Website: bh-photo
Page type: gifting
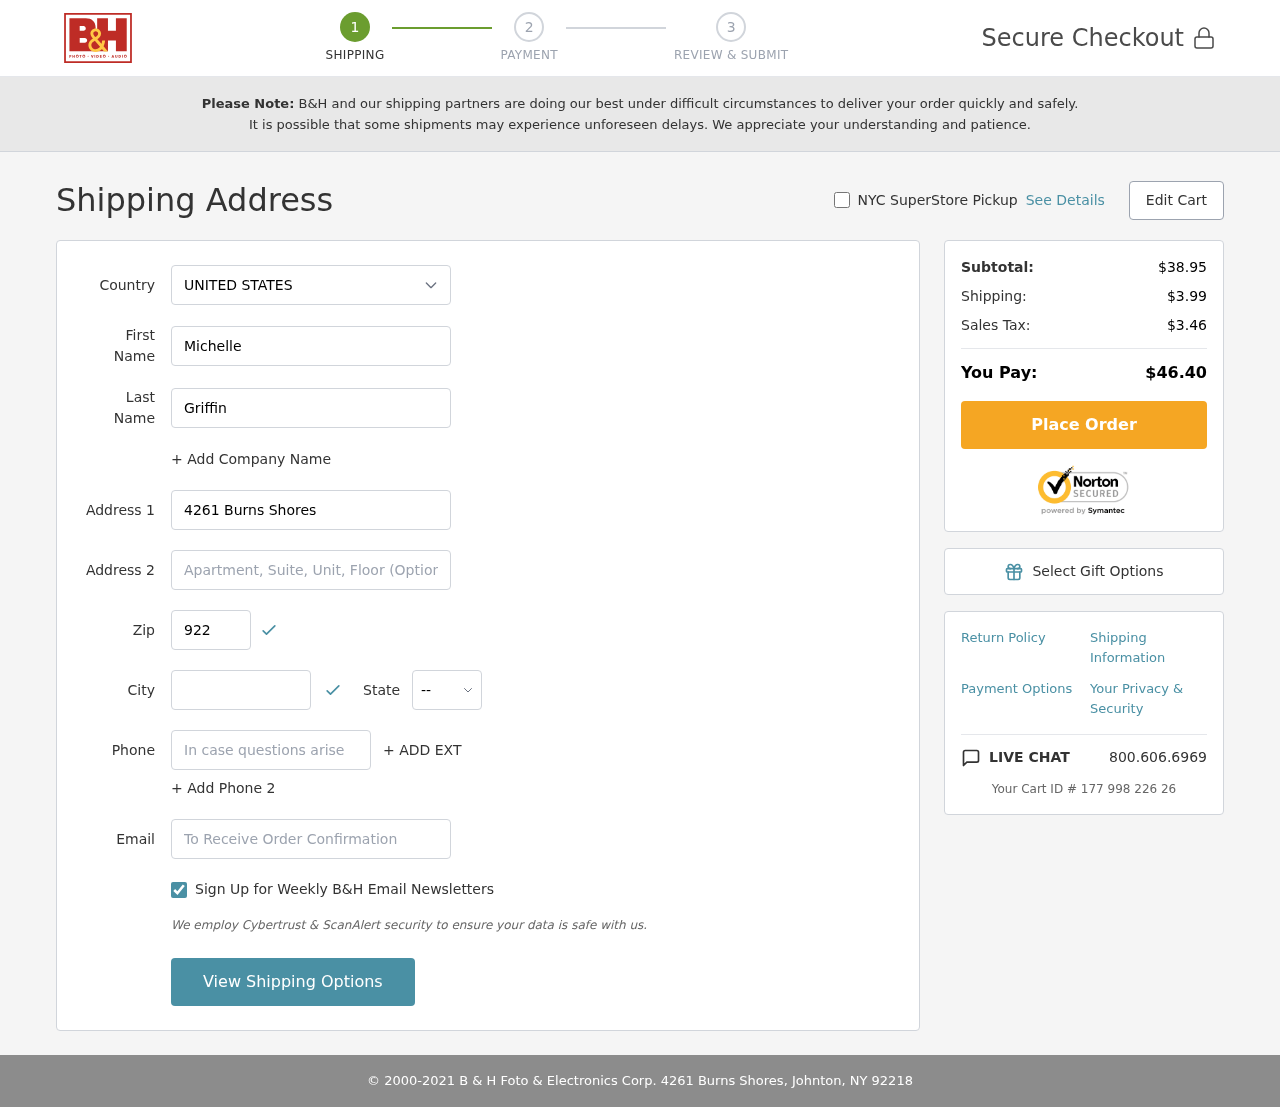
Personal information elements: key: PII_CITY
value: Johnton
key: PII_COUNTRY
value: United States
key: PII_EMAIL
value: michelle_griffin@gmail.com
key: PII_FIRSTNAME
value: Michelle
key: PII_LASTNAME
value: Griffin
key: PII_PHONE
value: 5387130401
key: PII_POSTCODE
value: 92218
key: PII_STATE_ABBR
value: NY
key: PII_STREET
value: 4261 Burns Shores
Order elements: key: ORDER_SUBTOTAL
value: $38.95
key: ORDER_SHIPPING_COST
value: $3.99
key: ORDER_TAX
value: $3.46
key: ORDER_TOTAL
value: $46.40
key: ORDER_ID
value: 177 998 226 26